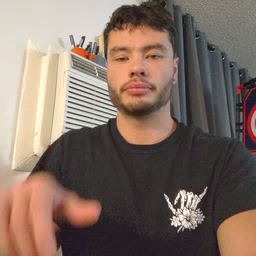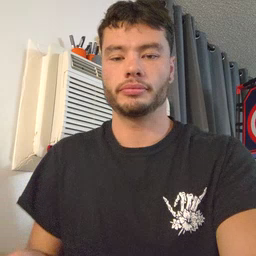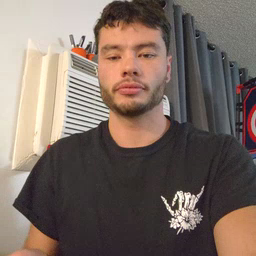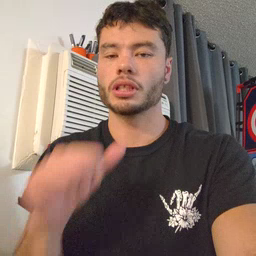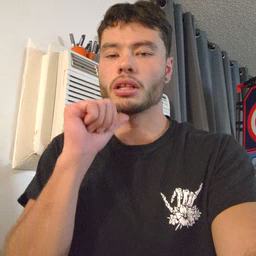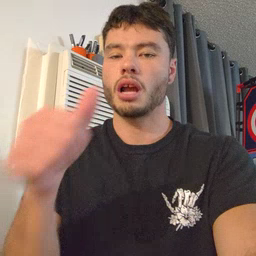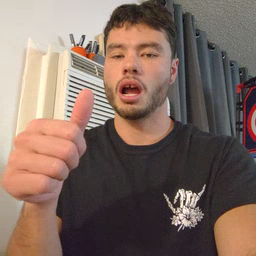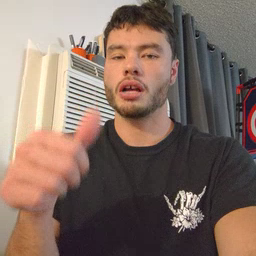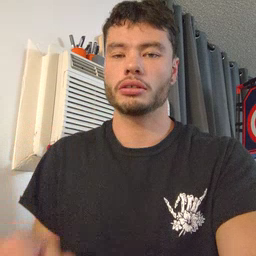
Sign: not